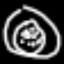
Label: donut